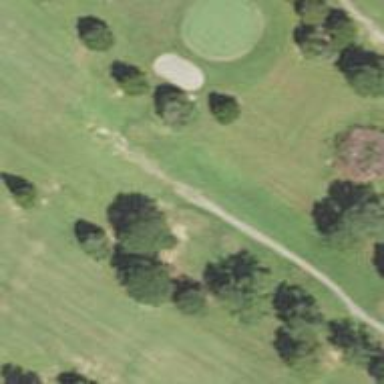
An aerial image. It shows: Golf tee.